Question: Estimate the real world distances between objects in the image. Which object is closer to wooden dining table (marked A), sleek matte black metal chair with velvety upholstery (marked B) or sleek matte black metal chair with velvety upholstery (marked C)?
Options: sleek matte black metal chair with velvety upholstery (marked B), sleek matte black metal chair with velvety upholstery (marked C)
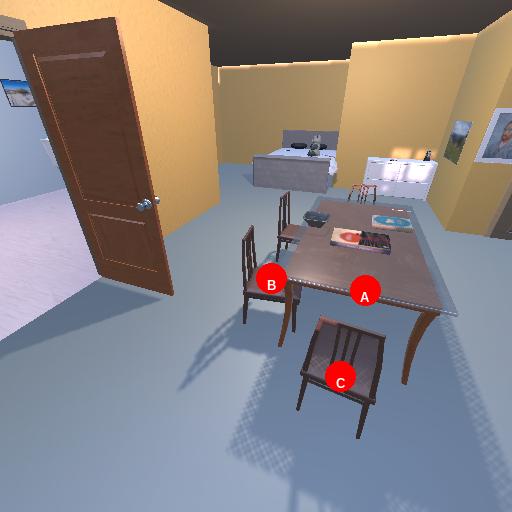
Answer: sleek matte black metal chair with velvety upholstery (marked B)